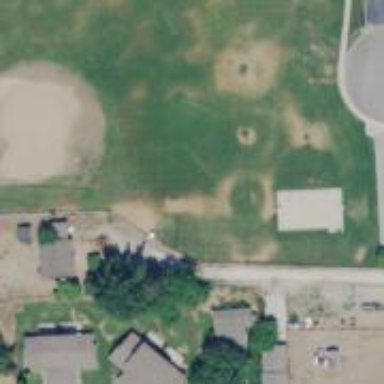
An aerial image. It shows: Baseball pitch for leisure and sports activities.